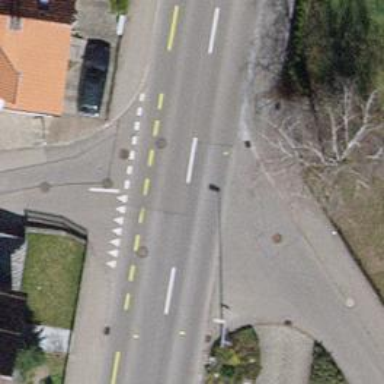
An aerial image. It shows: Road with "give way" sign.